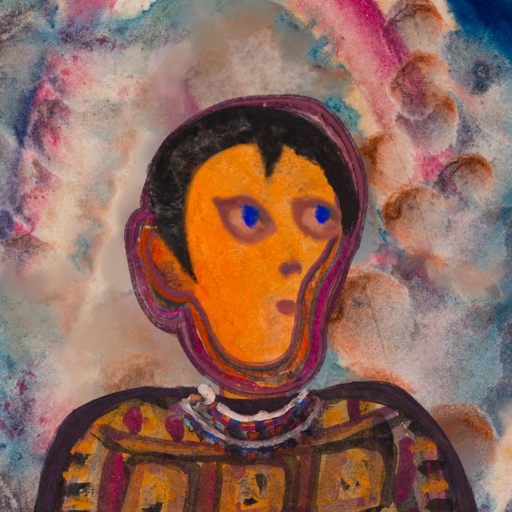
Background: Rupkatha, Head And Neck Side: Hypocrite_w_Hair, Face Side: Mother_And_Son_Mother, Bust: Doll, Hair Side: Roy_Bahadur, Head Accessory: Blank, Second Necklace: Blank, Necklace: Hypocrite_1, Baby: Blank